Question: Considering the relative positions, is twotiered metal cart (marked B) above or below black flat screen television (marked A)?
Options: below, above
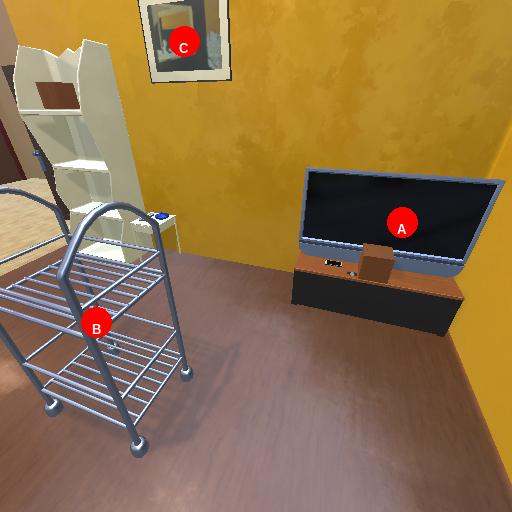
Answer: below